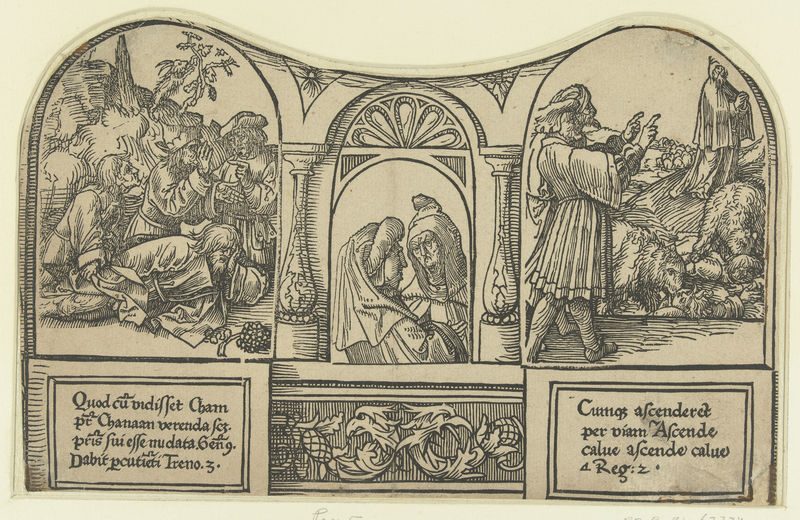
Titel: De bespotting van Noach en van Elias
Künstler: Jacob Cornelisz. van Oostsanen
Standort: Amsterdam
Institution: Rijksmuseum
Schlagwörter: arch, architecture, column, hat, men, people, soldier, white, black, face, figures, old, three, woman, print, woodcut, man, tree, mountain, drawing, paper, black and white, animals, bird, etching, illustration, beard, eagle, story, writing, fall, scene, lantern, cape, clothes, leaves, religion, animal, cloth, fingers, book, figure, asleep, sleeping, sheep, grapes, flock, sheeps, page, shepherd, triptych, latin, text, pineapple, pillars, yellowed, panels, ilustration, foreign language, flok, pineapples